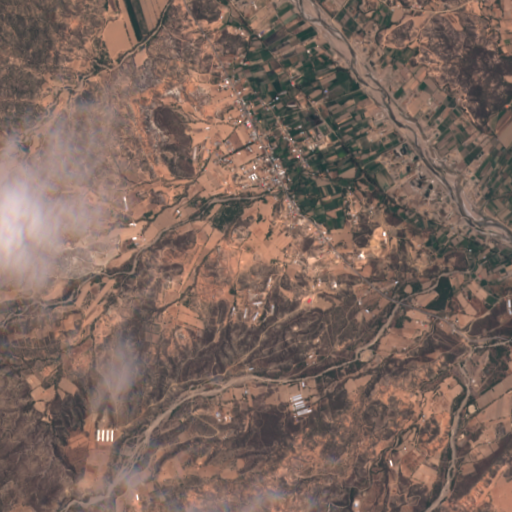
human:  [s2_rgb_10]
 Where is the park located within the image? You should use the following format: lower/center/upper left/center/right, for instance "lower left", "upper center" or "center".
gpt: The park is located in the upper center of the image.
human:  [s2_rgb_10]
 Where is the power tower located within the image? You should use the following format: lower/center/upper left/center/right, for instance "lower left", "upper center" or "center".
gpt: The power tower is located in the upper left of the image.
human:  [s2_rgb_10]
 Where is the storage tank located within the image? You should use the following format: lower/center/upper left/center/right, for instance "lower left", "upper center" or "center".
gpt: The storage tank is located in the lower right of the image.
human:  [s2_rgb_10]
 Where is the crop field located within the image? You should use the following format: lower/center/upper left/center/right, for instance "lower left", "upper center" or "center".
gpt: There is no crop field in the image.